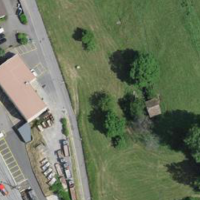
EUNIS habitat code: 55
Species observed at this site:
Salvia pratensis